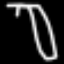
Label: pants